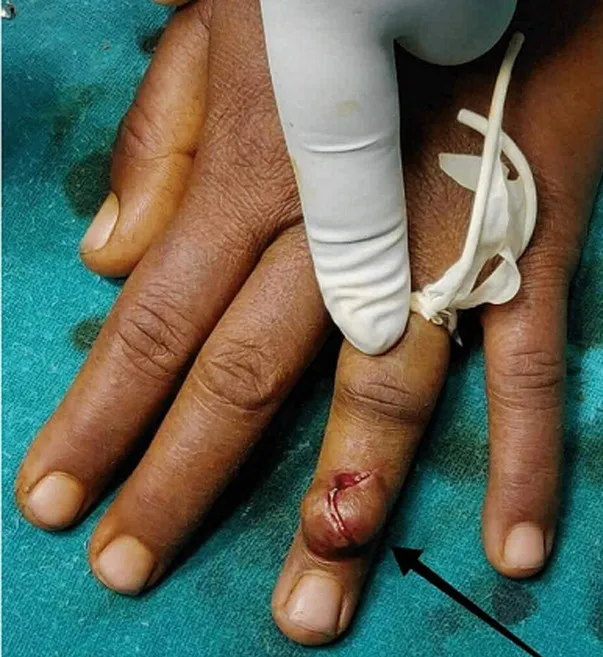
intraoperative image of incision.
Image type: medical_photograph (skin_photograph)